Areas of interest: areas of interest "Jing'an Culture Center"
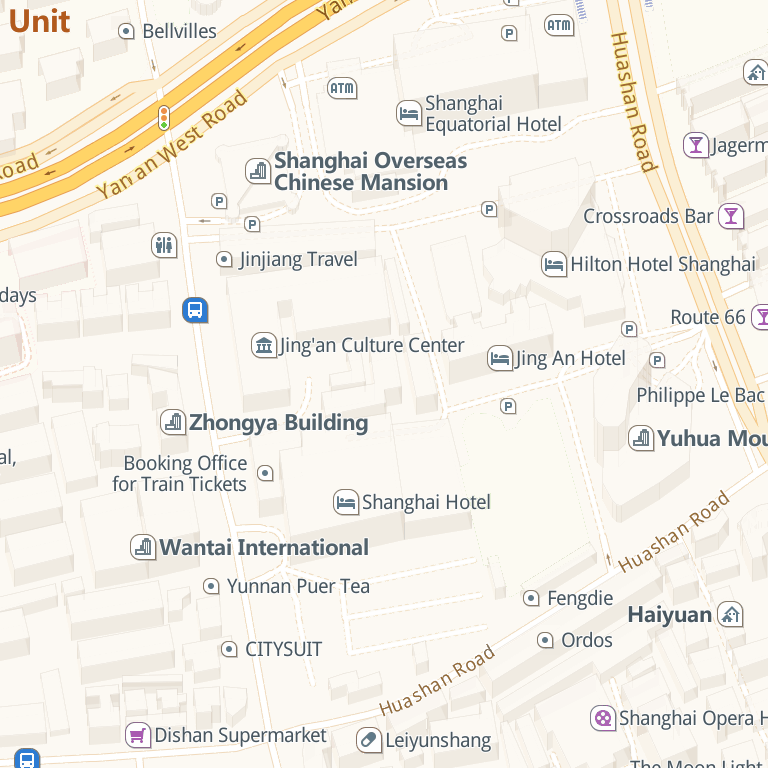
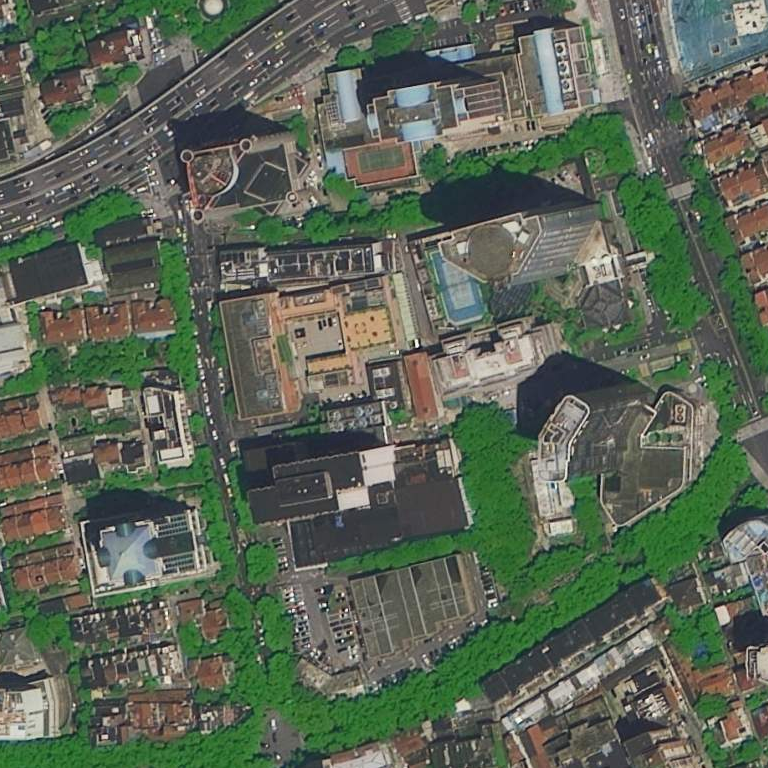